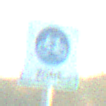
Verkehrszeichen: BeginnFahrradzone
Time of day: SunriseSunset
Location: Outdoor (RoadRail)
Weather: PartlyCloudy
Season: NotSpecified
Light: Natural